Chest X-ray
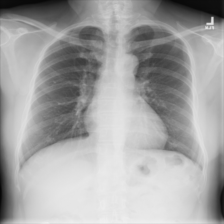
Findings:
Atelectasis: negative
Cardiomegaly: negative
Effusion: negative
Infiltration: positive
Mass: negative
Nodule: negative
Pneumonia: negative
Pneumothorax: negative
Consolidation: negative
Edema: negative
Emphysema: negative
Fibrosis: negative
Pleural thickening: negative
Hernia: negative